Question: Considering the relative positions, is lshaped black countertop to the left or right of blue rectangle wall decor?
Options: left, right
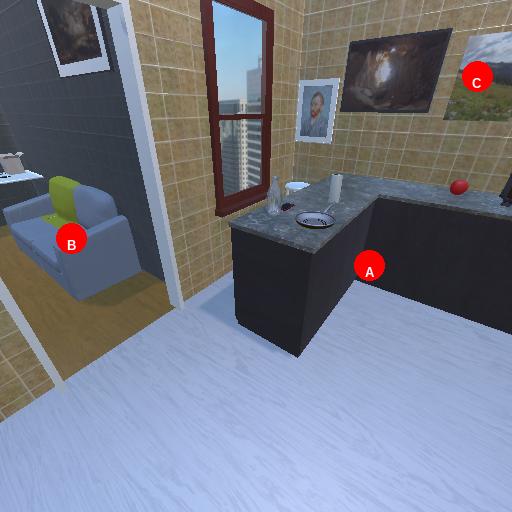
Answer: left